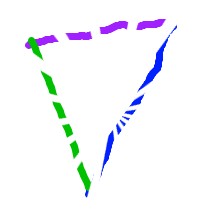
Shape: triangle